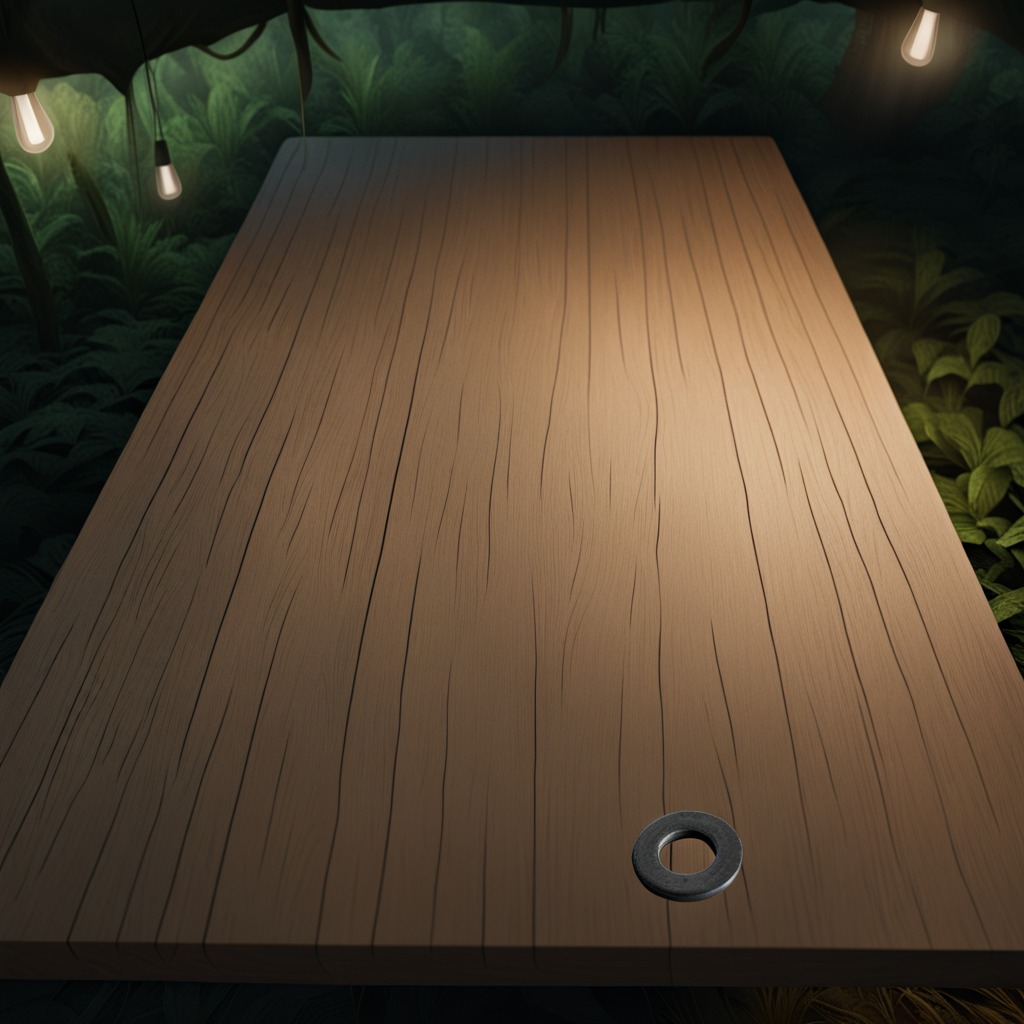
A flat metal washer is lying on a wooden table inside a jungle field workshop tent at night.